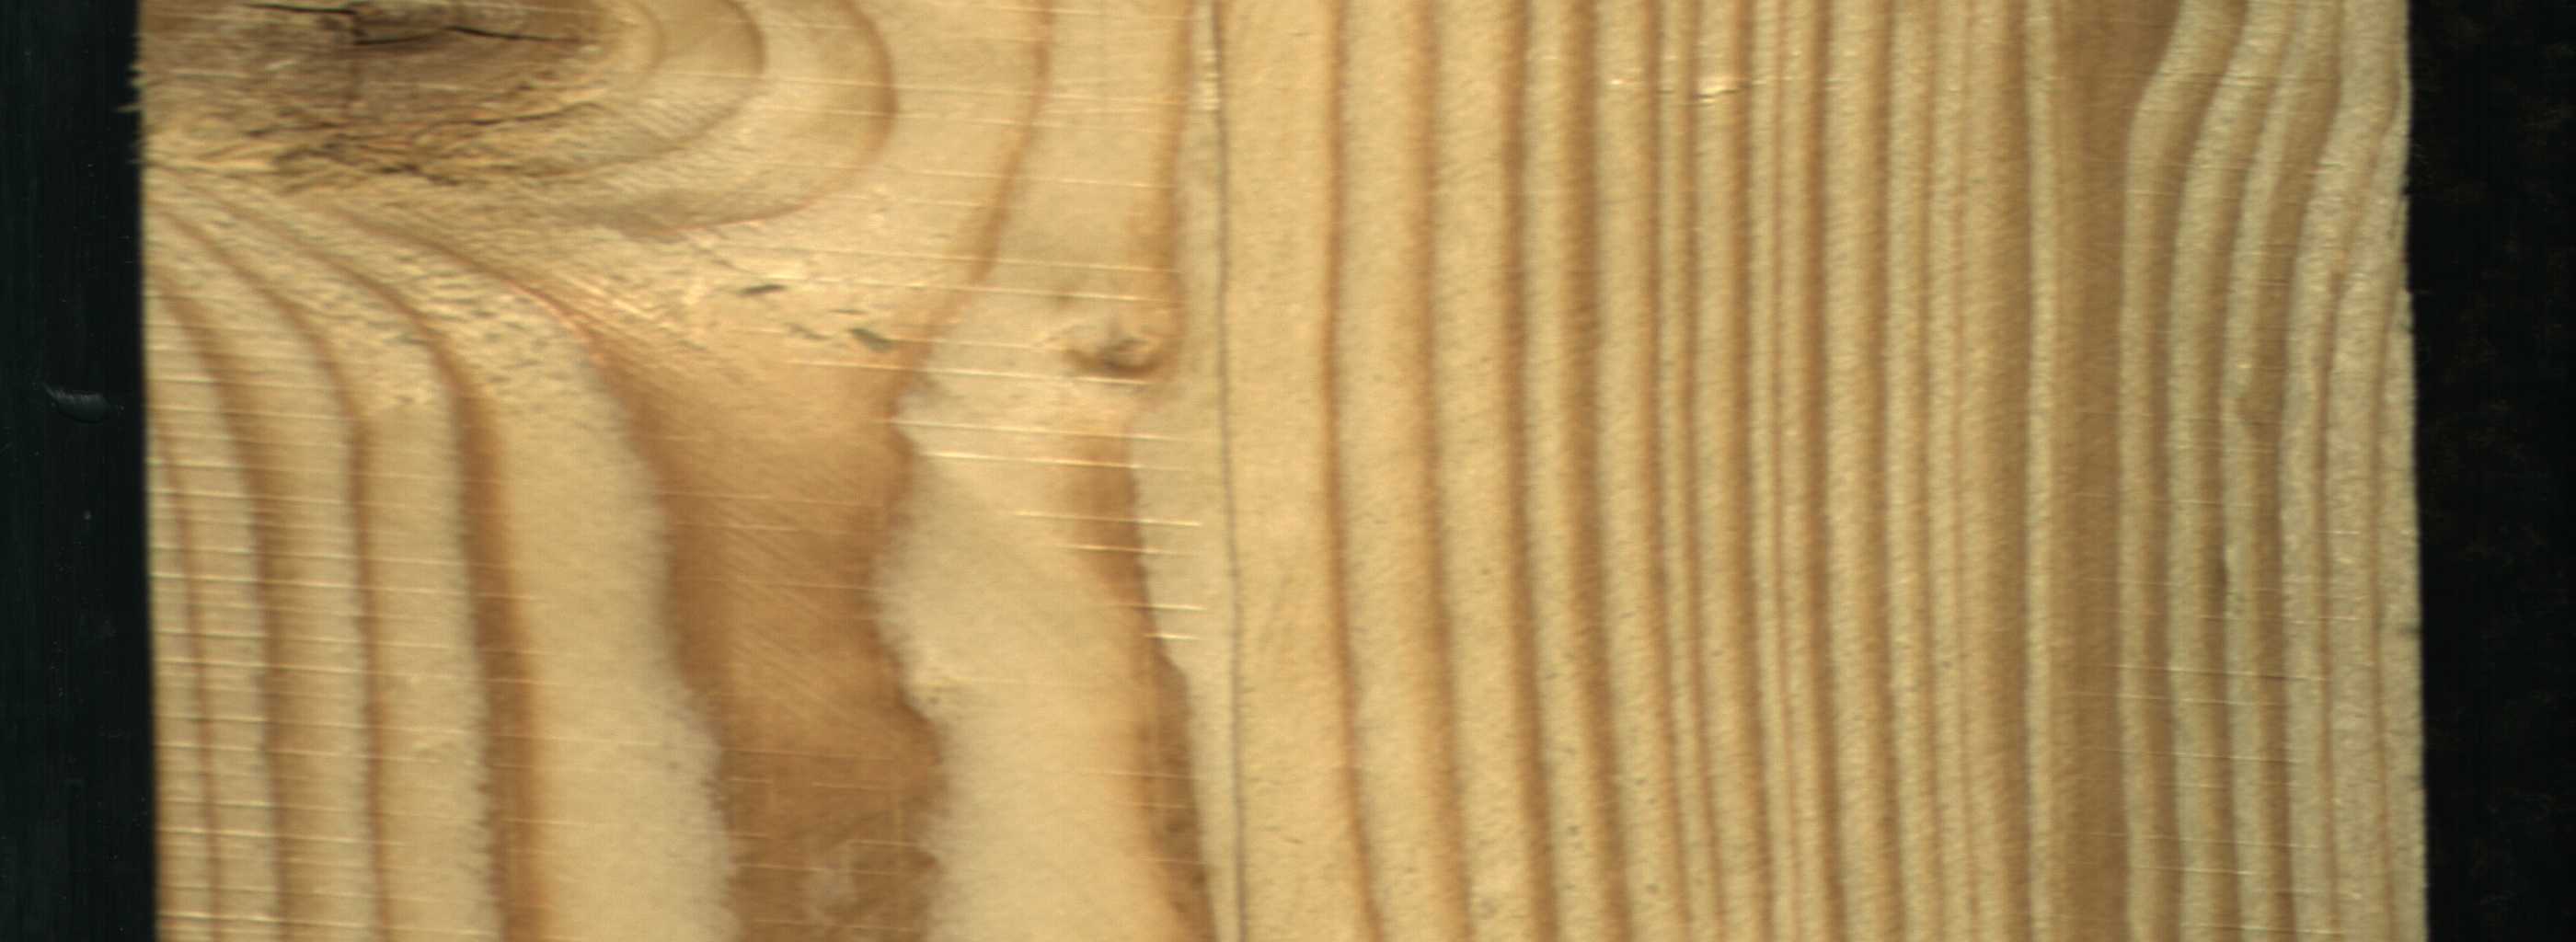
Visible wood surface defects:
Quartzity
knot_with_crack